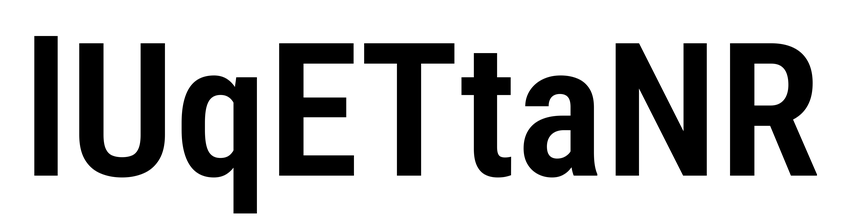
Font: Roboto_Condensed_SemiBold